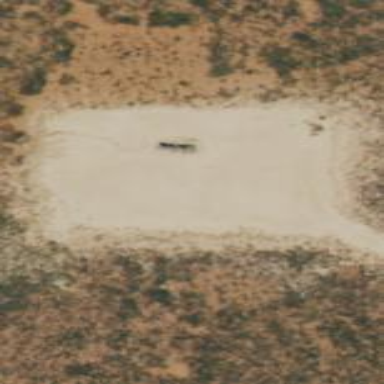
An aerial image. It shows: Wellsite surrounded by sand.